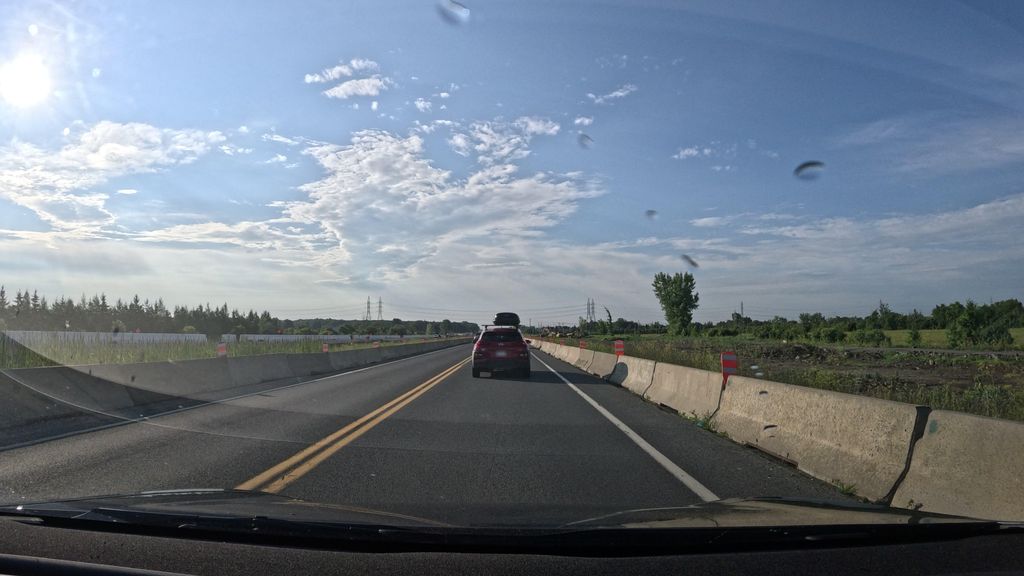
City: montreal